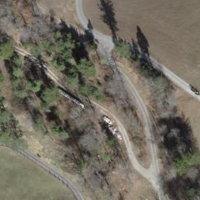
EUNIS habitat code: 44
Species observed at this site:
Tussilago farfara